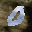
Label: 0